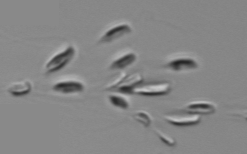
Label: Dinobryon